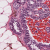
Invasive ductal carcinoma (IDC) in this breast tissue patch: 0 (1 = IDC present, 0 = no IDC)